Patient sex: M
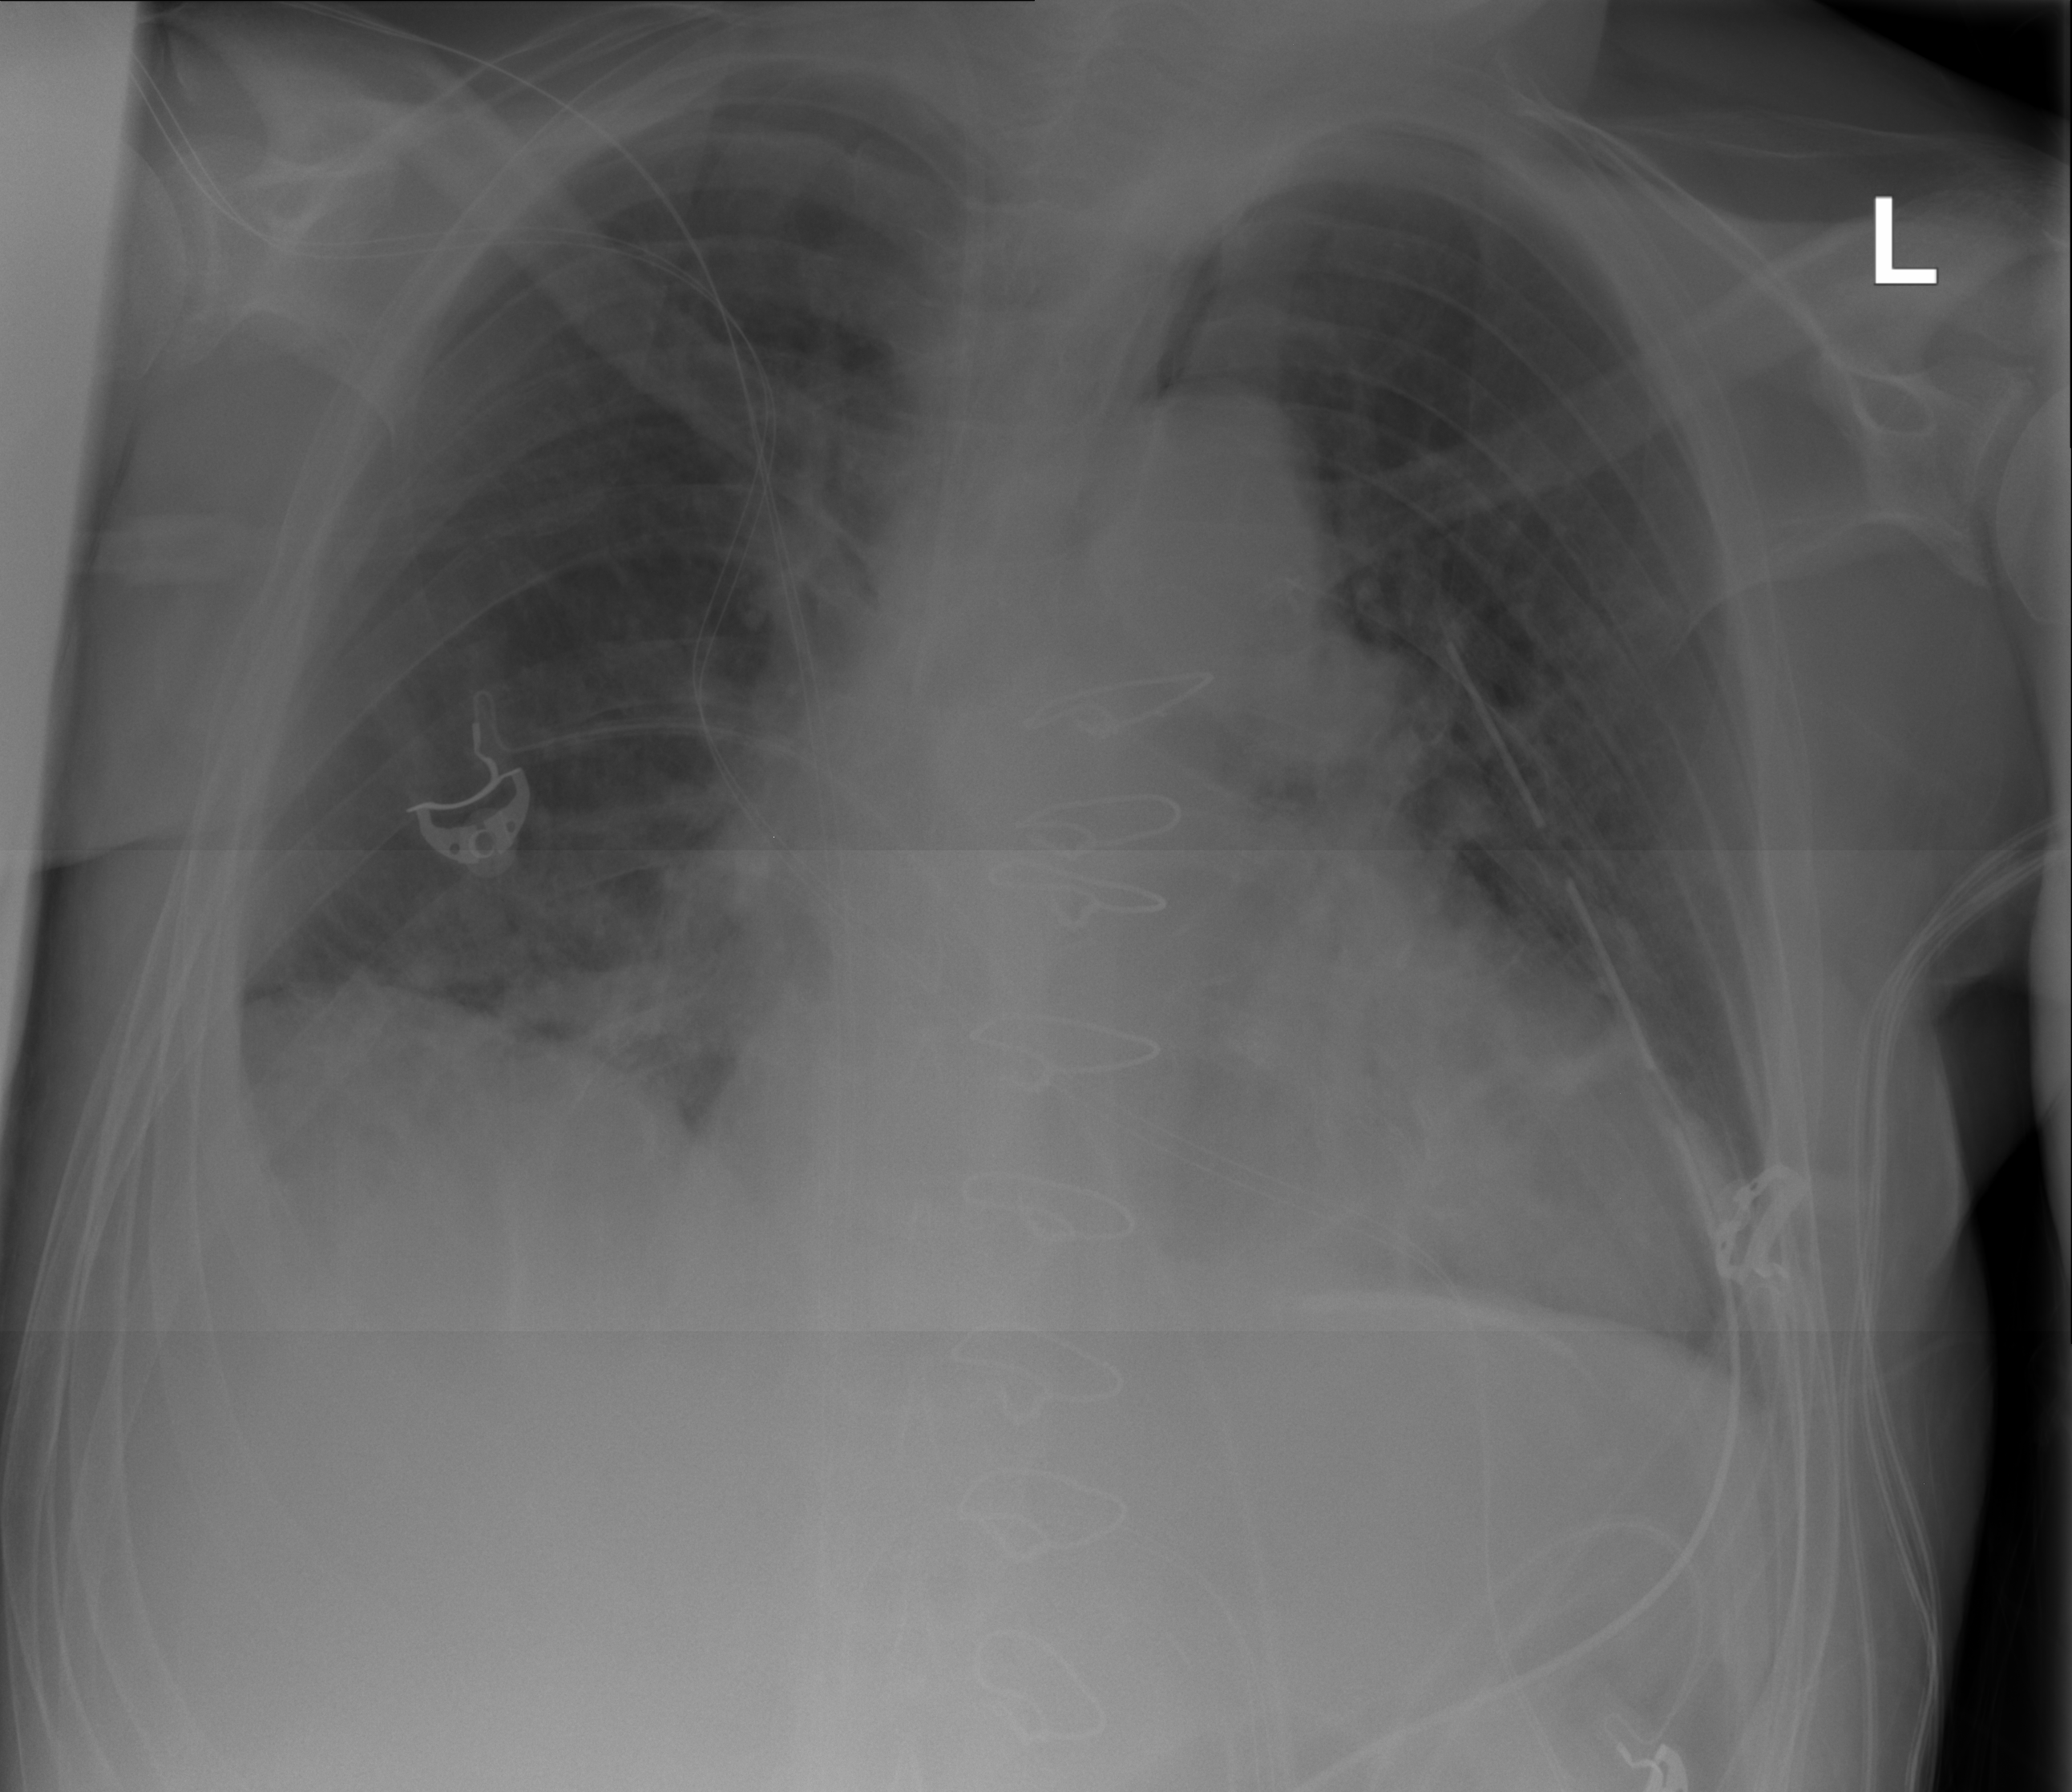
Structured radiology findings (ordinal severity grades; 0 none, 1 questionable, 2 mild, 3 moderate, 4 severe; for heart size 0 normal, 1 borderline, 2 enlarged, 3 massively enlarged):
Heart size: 2
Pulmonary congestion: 1
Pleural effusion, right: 2
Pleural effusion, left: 0
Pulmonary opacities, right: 1
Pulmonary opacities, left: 1
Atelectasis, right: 2
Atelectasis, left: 2